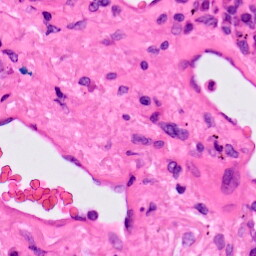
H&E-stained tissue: Lung